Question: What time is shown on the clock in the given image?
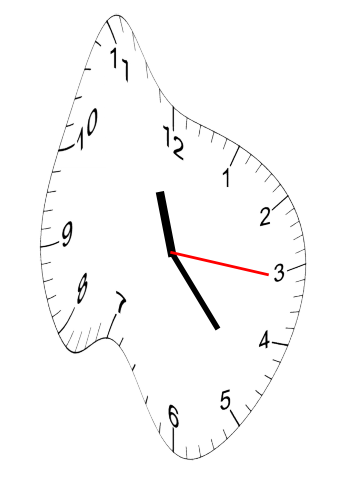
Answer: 11:23:16